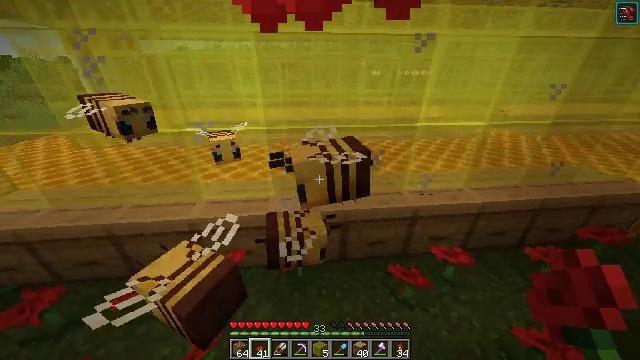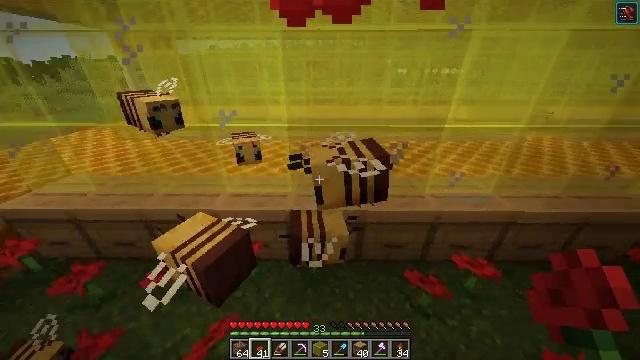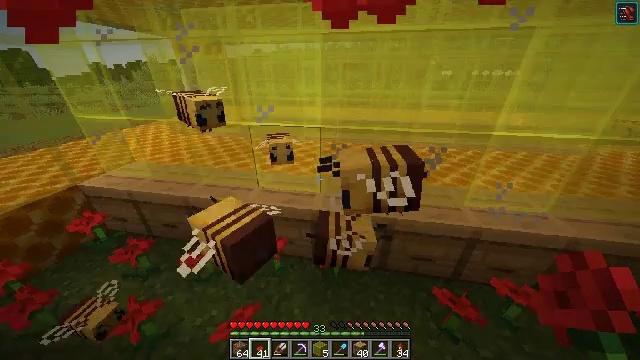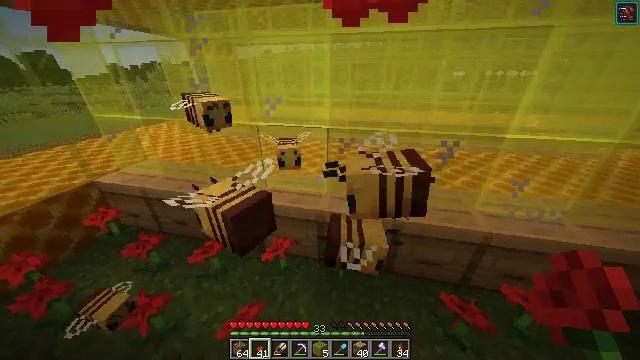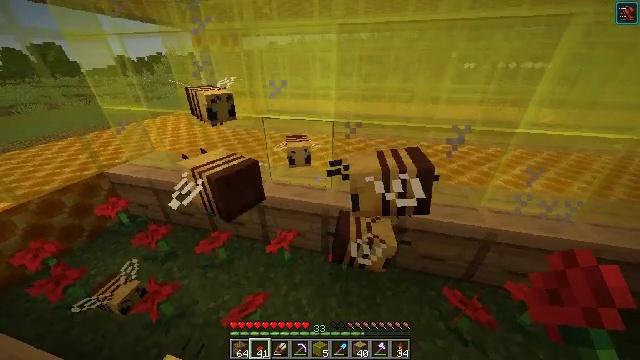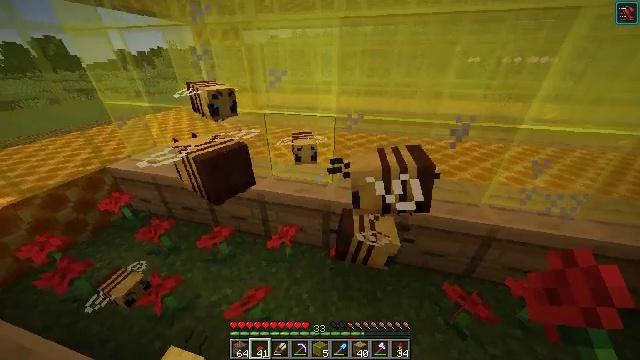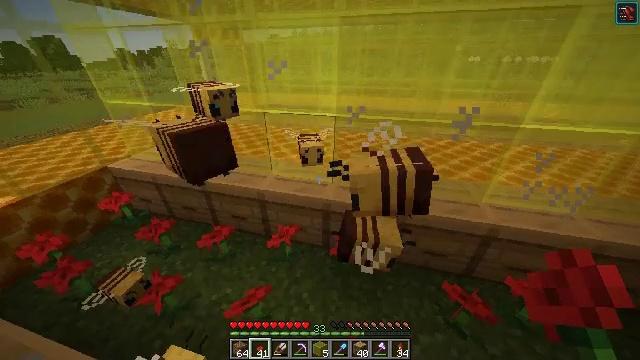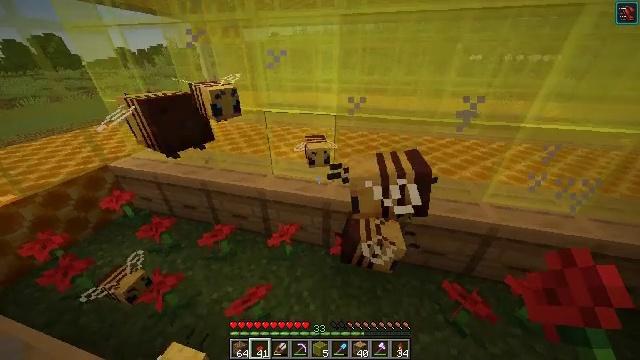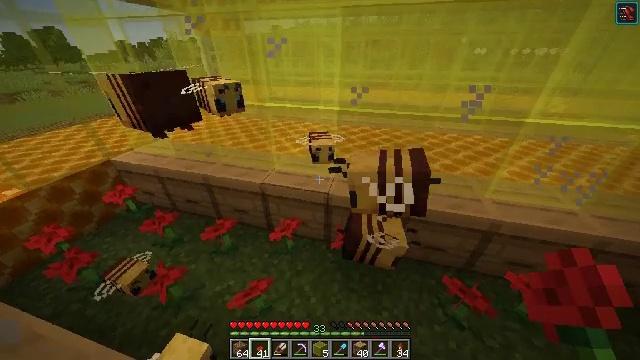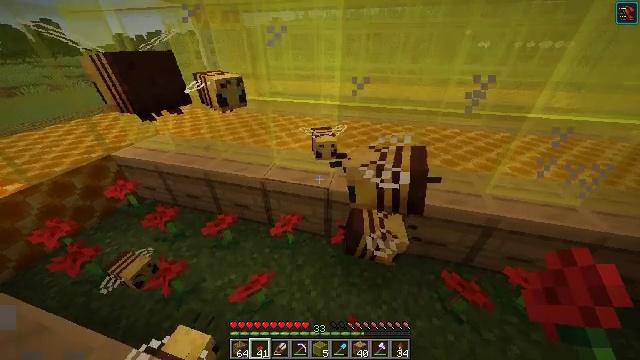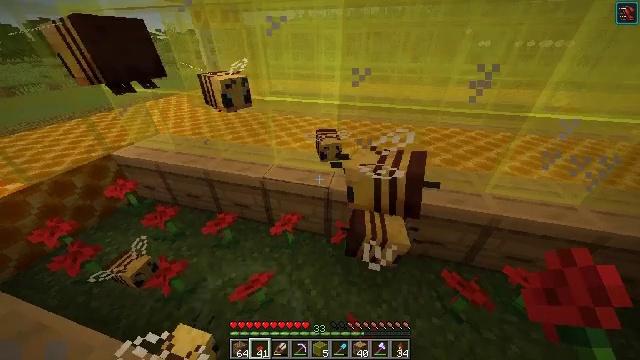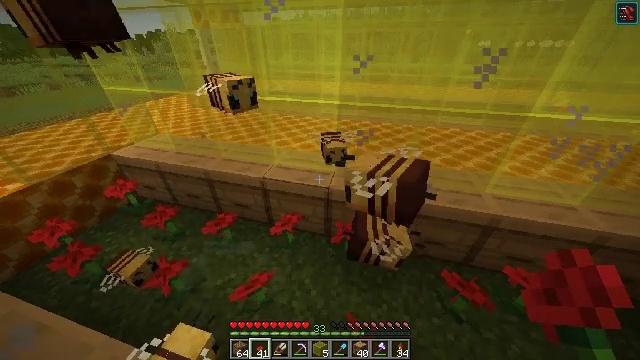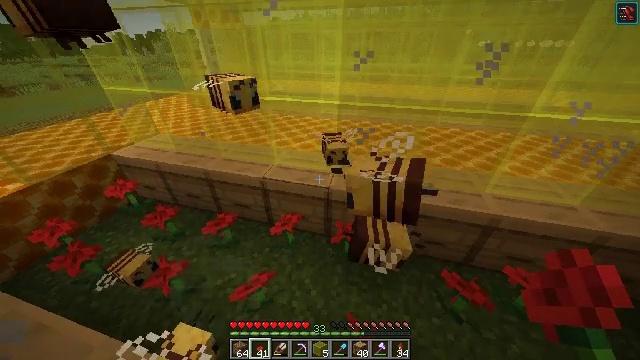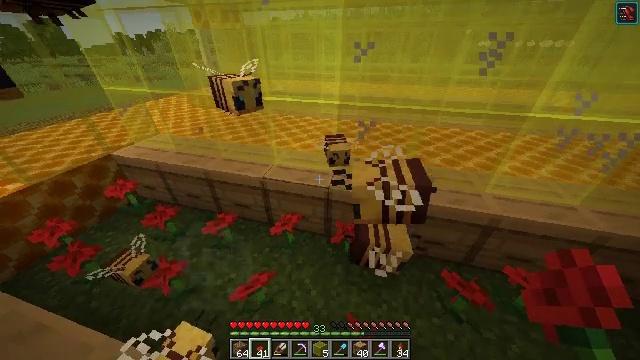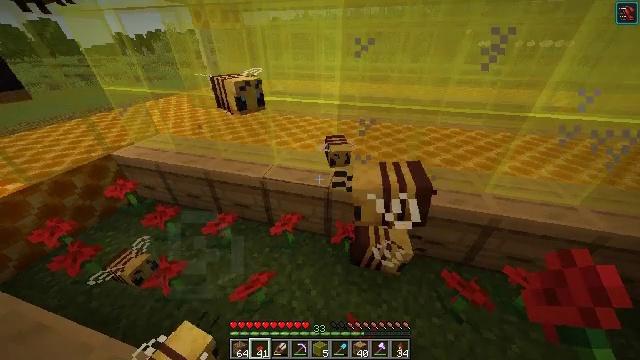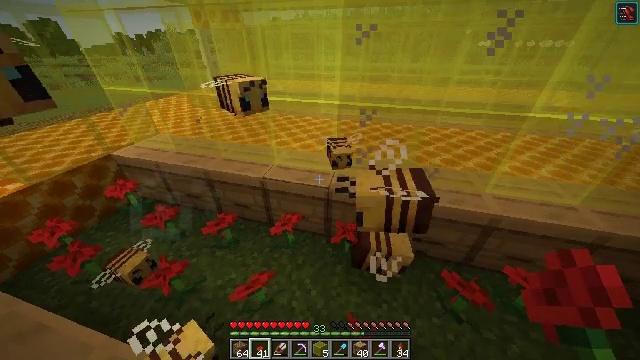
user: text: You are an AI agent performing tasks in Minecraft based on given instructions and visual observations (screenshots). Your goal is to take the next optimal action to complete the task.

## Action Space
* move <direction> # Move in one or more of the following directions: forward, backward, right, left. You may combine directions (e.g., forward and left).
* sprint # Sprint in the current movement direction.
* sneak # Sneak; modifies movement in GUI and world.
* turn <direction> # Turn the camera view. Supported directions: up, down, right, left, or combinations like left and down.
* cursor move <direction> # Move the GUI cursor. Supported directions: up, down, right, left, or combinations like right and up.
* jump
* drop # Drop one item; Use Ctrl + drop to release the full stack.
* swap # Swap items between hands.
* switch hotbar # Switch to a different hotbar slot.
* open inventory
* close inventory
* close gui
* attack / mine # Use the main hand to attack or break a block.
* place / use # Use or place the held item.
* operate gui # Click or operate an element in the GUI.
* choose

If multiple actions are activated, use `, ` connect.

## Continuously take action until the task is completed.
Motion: motion action
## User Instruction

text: Use 4 honeycombs to craft a honeycomb block.
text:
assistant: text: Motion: turn left
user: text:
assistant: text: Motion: turn left
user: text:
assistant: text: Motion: turn left
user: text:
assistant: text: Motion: turn left and down
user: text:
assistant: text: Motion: turn down
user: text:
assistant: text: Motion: no_op
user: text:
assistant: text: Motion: no_op
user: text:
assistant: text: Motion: turn down
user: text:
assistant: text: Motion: turn down
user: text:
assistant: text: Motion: no_op
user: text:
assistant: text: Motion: no_op
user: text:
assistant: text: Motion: no_op
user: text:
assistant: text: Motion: no_op
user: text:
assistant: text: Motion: no_op
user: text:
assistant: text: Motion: no_op
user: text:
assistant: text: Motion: no_op
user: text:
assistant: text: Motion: no_op
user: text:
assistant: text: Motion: no_op
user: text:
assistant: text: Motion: no_op
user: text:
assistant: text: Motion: no_op
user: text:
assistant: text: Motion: no_op
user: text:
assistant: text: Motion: no_op
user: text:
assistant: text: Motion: no_op
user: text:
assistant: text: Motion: no_op
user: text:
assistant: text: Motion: no_op
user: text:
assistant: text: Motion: no_op
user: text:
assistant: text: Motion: no_op
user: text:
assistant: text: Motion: no_op
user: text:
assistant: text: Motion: no_op
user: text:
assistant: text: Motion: no_op